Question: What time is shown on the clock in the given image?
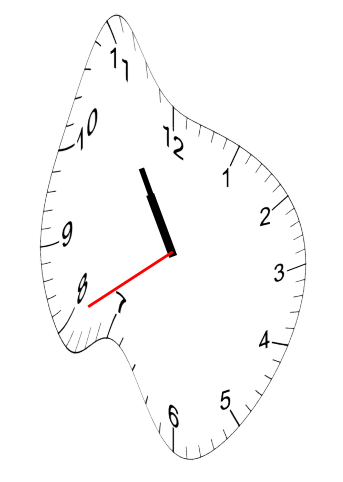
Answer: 10:54:40